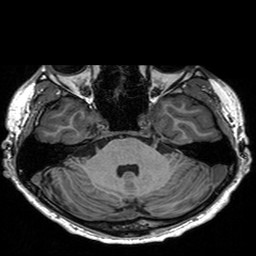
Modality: T1w
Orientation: coronal
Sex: male